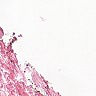
Metastatic tissue present: no